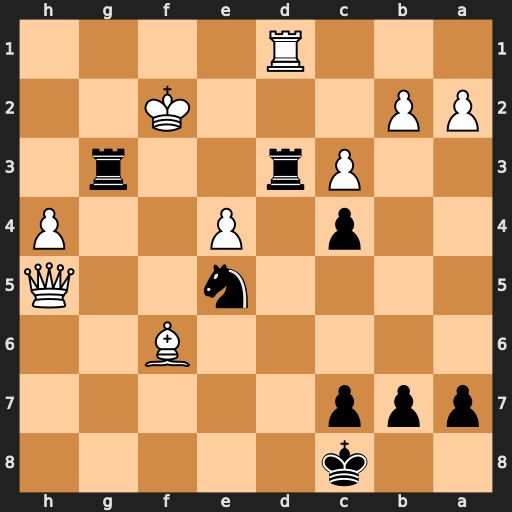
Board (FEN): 2k5/ppp5/5B2/4n2Q/2p1P2P/2Pr2r1/PP3K2/3R4
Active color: b
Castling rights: -
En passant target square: -
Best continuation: Ng4+ Qxg4+ Rxg4 Rxd3 cxd3